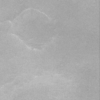
Label: dusty